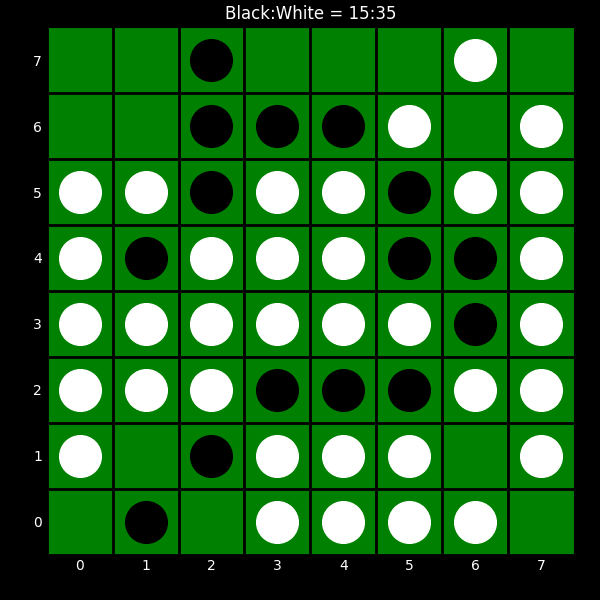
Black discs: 15
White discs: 35